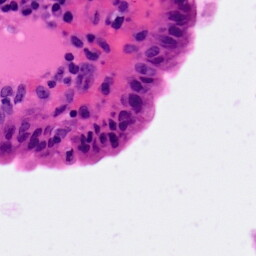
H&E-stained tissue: Pancreatic